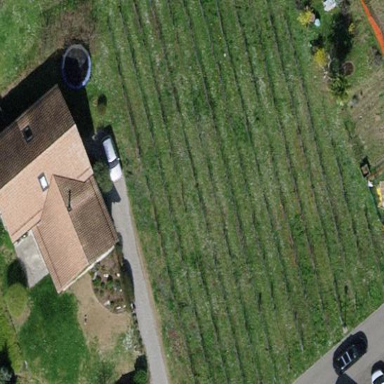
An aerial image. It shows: Beautiful vineyard in the countryside.